Question: I have the following issue.

1 - I'm trying to see if there are matchings between the cells in column B and the cells in column A
2 - If there is a matching, we copy the cells of column B into the first cell of column C.
One example : '1001Pharmacies' in 'B7' has a match in either in 'A5:A7'. Therefore I'm copying it in 'C2'.
Adding to that, one of my other issue is that some of my cells have space between them like the one in 'B9' and therefore cannot do a proper matching with cells in 'A11:A13'.
If you have any insight, I would be glad.
: I've tried that as a starting point
'''
Function andyLookup(strInput As String, rngTable As Range, defaultvalue As String) As String
Dim strArray() As String
Dim i As Integer
Dim strOut As String
Dim temp1 As Variant
strArray = Split(strInput, " ")
For i = 0 To UBound(strArray)
temp1 = Application.VLookup(strArray(i), rngTable, 2, 0)
'if not found, apply default value
If IsError(temp1) Then
strOut = strOut & defaultvalue & " "
Else
strOut = strOut & temp1 & " "
End If
Next
'remove trailing comma
strOut = Left(strOut, Len(strOut) - 1)
andyLookup = strOut
End Function
'''
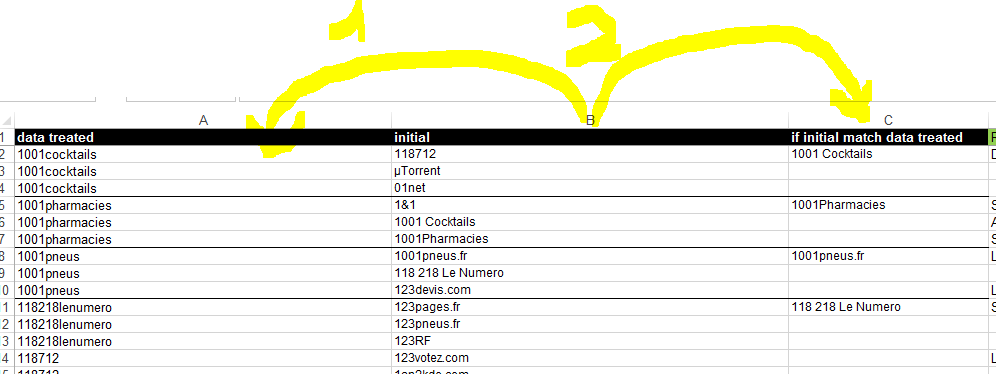
Answer: Do you mean something like
'''
=IFERROR(VLOOKUP(SUBSTITUTE(B2," ",""),A:B,2,FALSE),"")
'''
Or if you specifically want to use VBA
'''
Function andyLookup(strInput As String, rngTable As Range, defaultvalue As String) As String
Dim temp1 As Variant
temp1 = Application.VLookup(Replace(strInput," ",""), rngTable, 2, 0)
andLookup = IIf(IsError(temp1), defaultvalue, temp1)
End Function
'''